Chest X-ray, AP view. Patient: 61 years old, sex F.
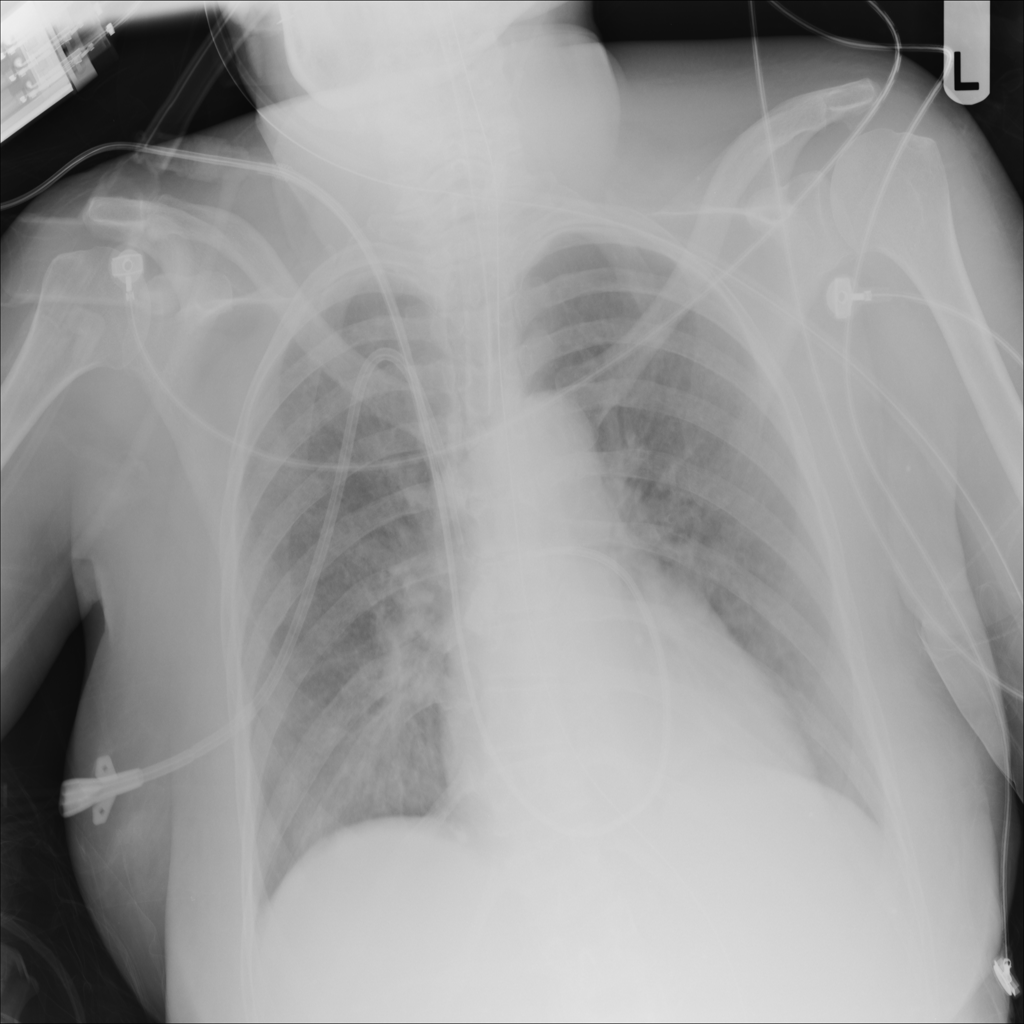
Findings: No Finding